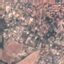
Land use / land cover: Residential